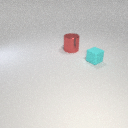
small cyan rubber cube to the right of large red metal cylinder